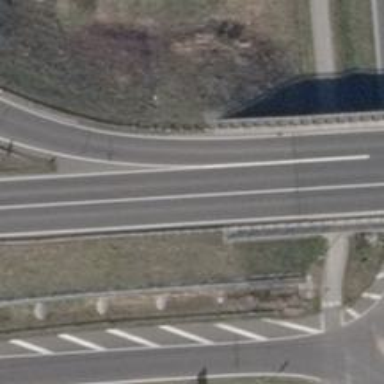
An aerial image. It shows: Bridge over motorroad. The highway is trunk link.